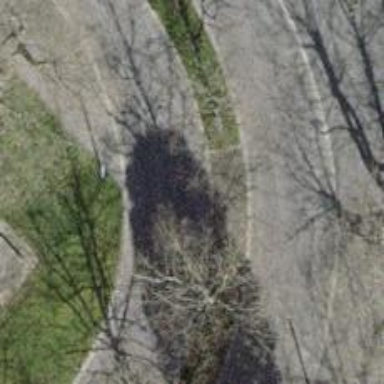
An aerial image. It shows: Pedestrian path with asphalt surface.